Question: I used below code to create sprite in swift.
'''
var bg : CCSprite = CCSprite.spriteWithImageNamed("Default.png");
bg.position = ccp(SW*0.5, SH*0.5)
self.addChild(bg)
'''
Please check image, its giving error for 1st line.
Error : Type 'AnyObject' cannot be implicitly downcast to 'CCNode': did you mean to use 'as' to force downcast?
Is there any Cocos2d-Swift documents online ?
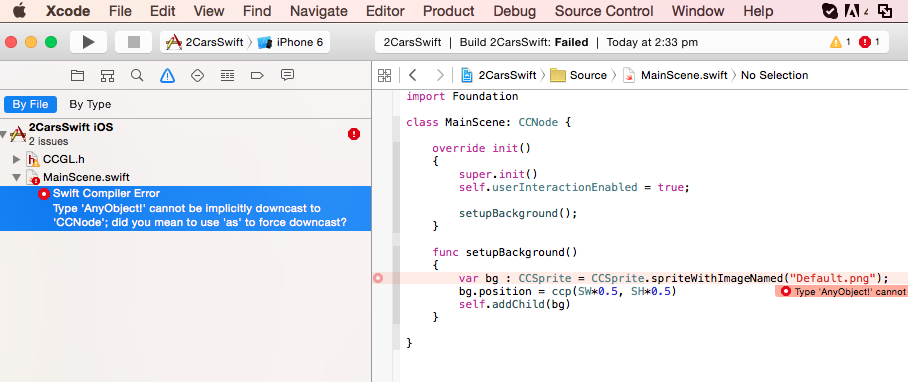
Answer: Just rewrite
'''
var bg : CCSprite = CCSprite.spriteWithImageNamed("Default.png")
'''
as
'''
var bg = CCSprite.spriteWithImageNamed("Default.png") as CCSprite
'''
Swift does not implicitly convert (in this case: 'AnyObject!' to 'CCSprite'),
you have to add an explicit cast with 'as'.